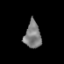
Tissue: prostate
Cell type: T cells
Senescence score: 0.3518
Nuclear area (px): 437
Mean DAPI intensity: 123.842